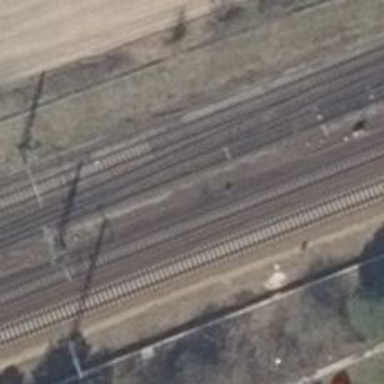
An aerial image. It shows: Railway junction.